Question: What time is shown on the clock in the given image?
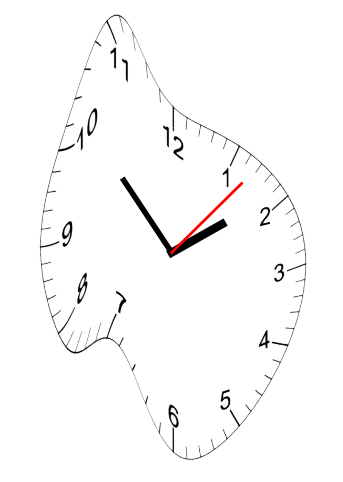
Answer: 01:52:07